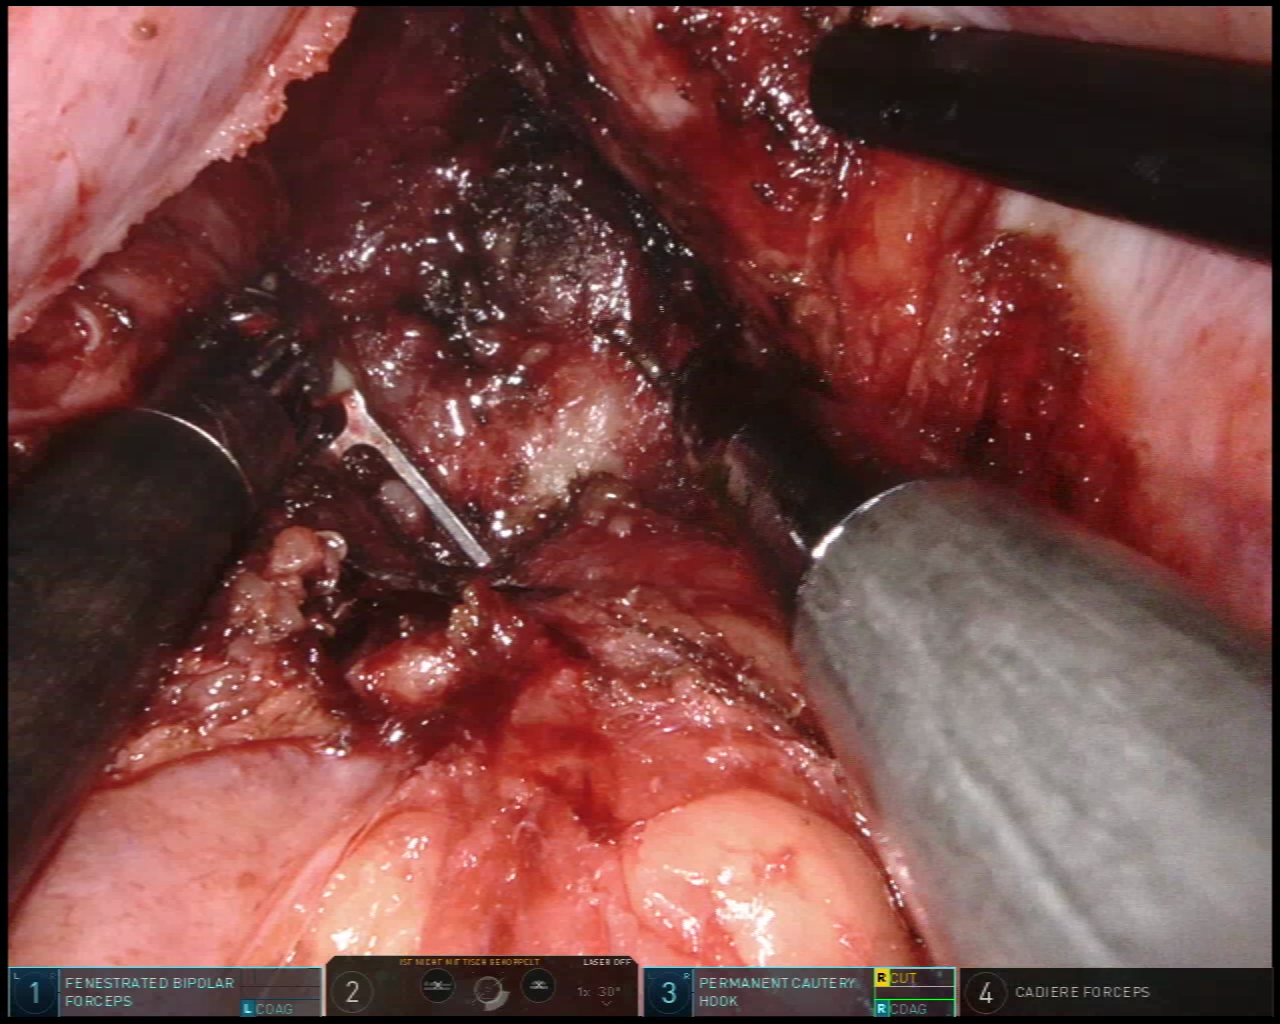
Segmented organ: vesicular_glands
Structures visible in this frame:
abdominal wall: no
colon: no
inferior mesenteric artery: no
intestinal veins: no
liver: no
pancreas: no
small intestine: no
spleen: no
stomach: no
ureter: no
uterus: no
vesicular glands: yes